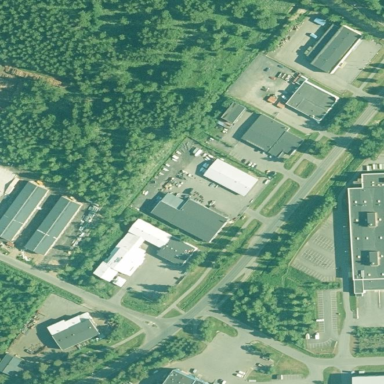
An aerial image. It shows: Commercial area.